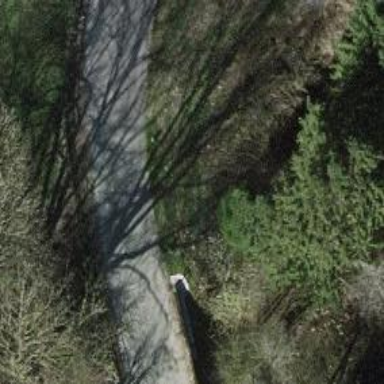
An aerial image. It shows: Unclassified road on bridge.